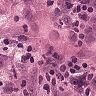
Metastatic tissue present: yes